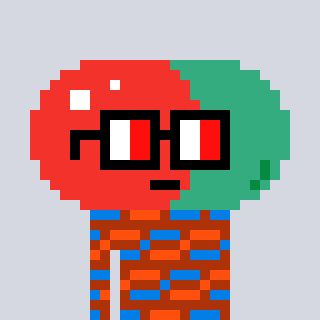
a pixel art character with square glasses with black frames and red eyes, a pill-shaped head and a hotbrown-colored body on a cool background